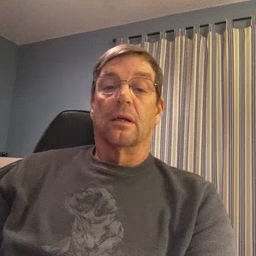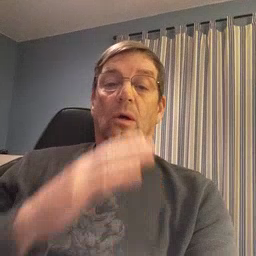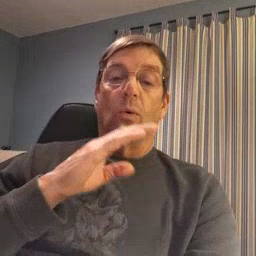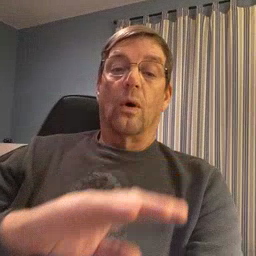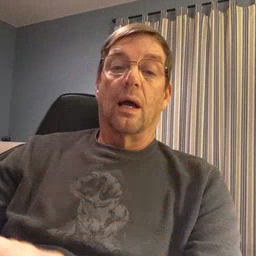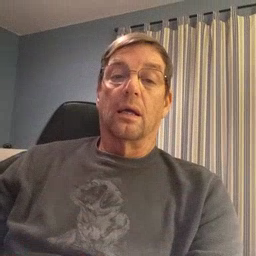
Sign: quiet